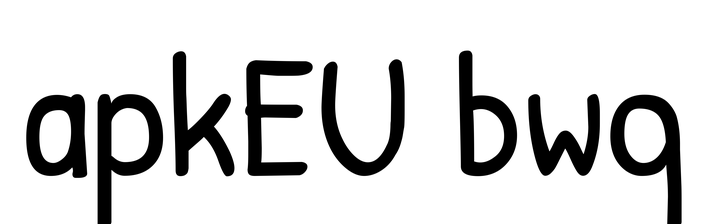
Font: PatrickHand-Regular